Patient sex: M
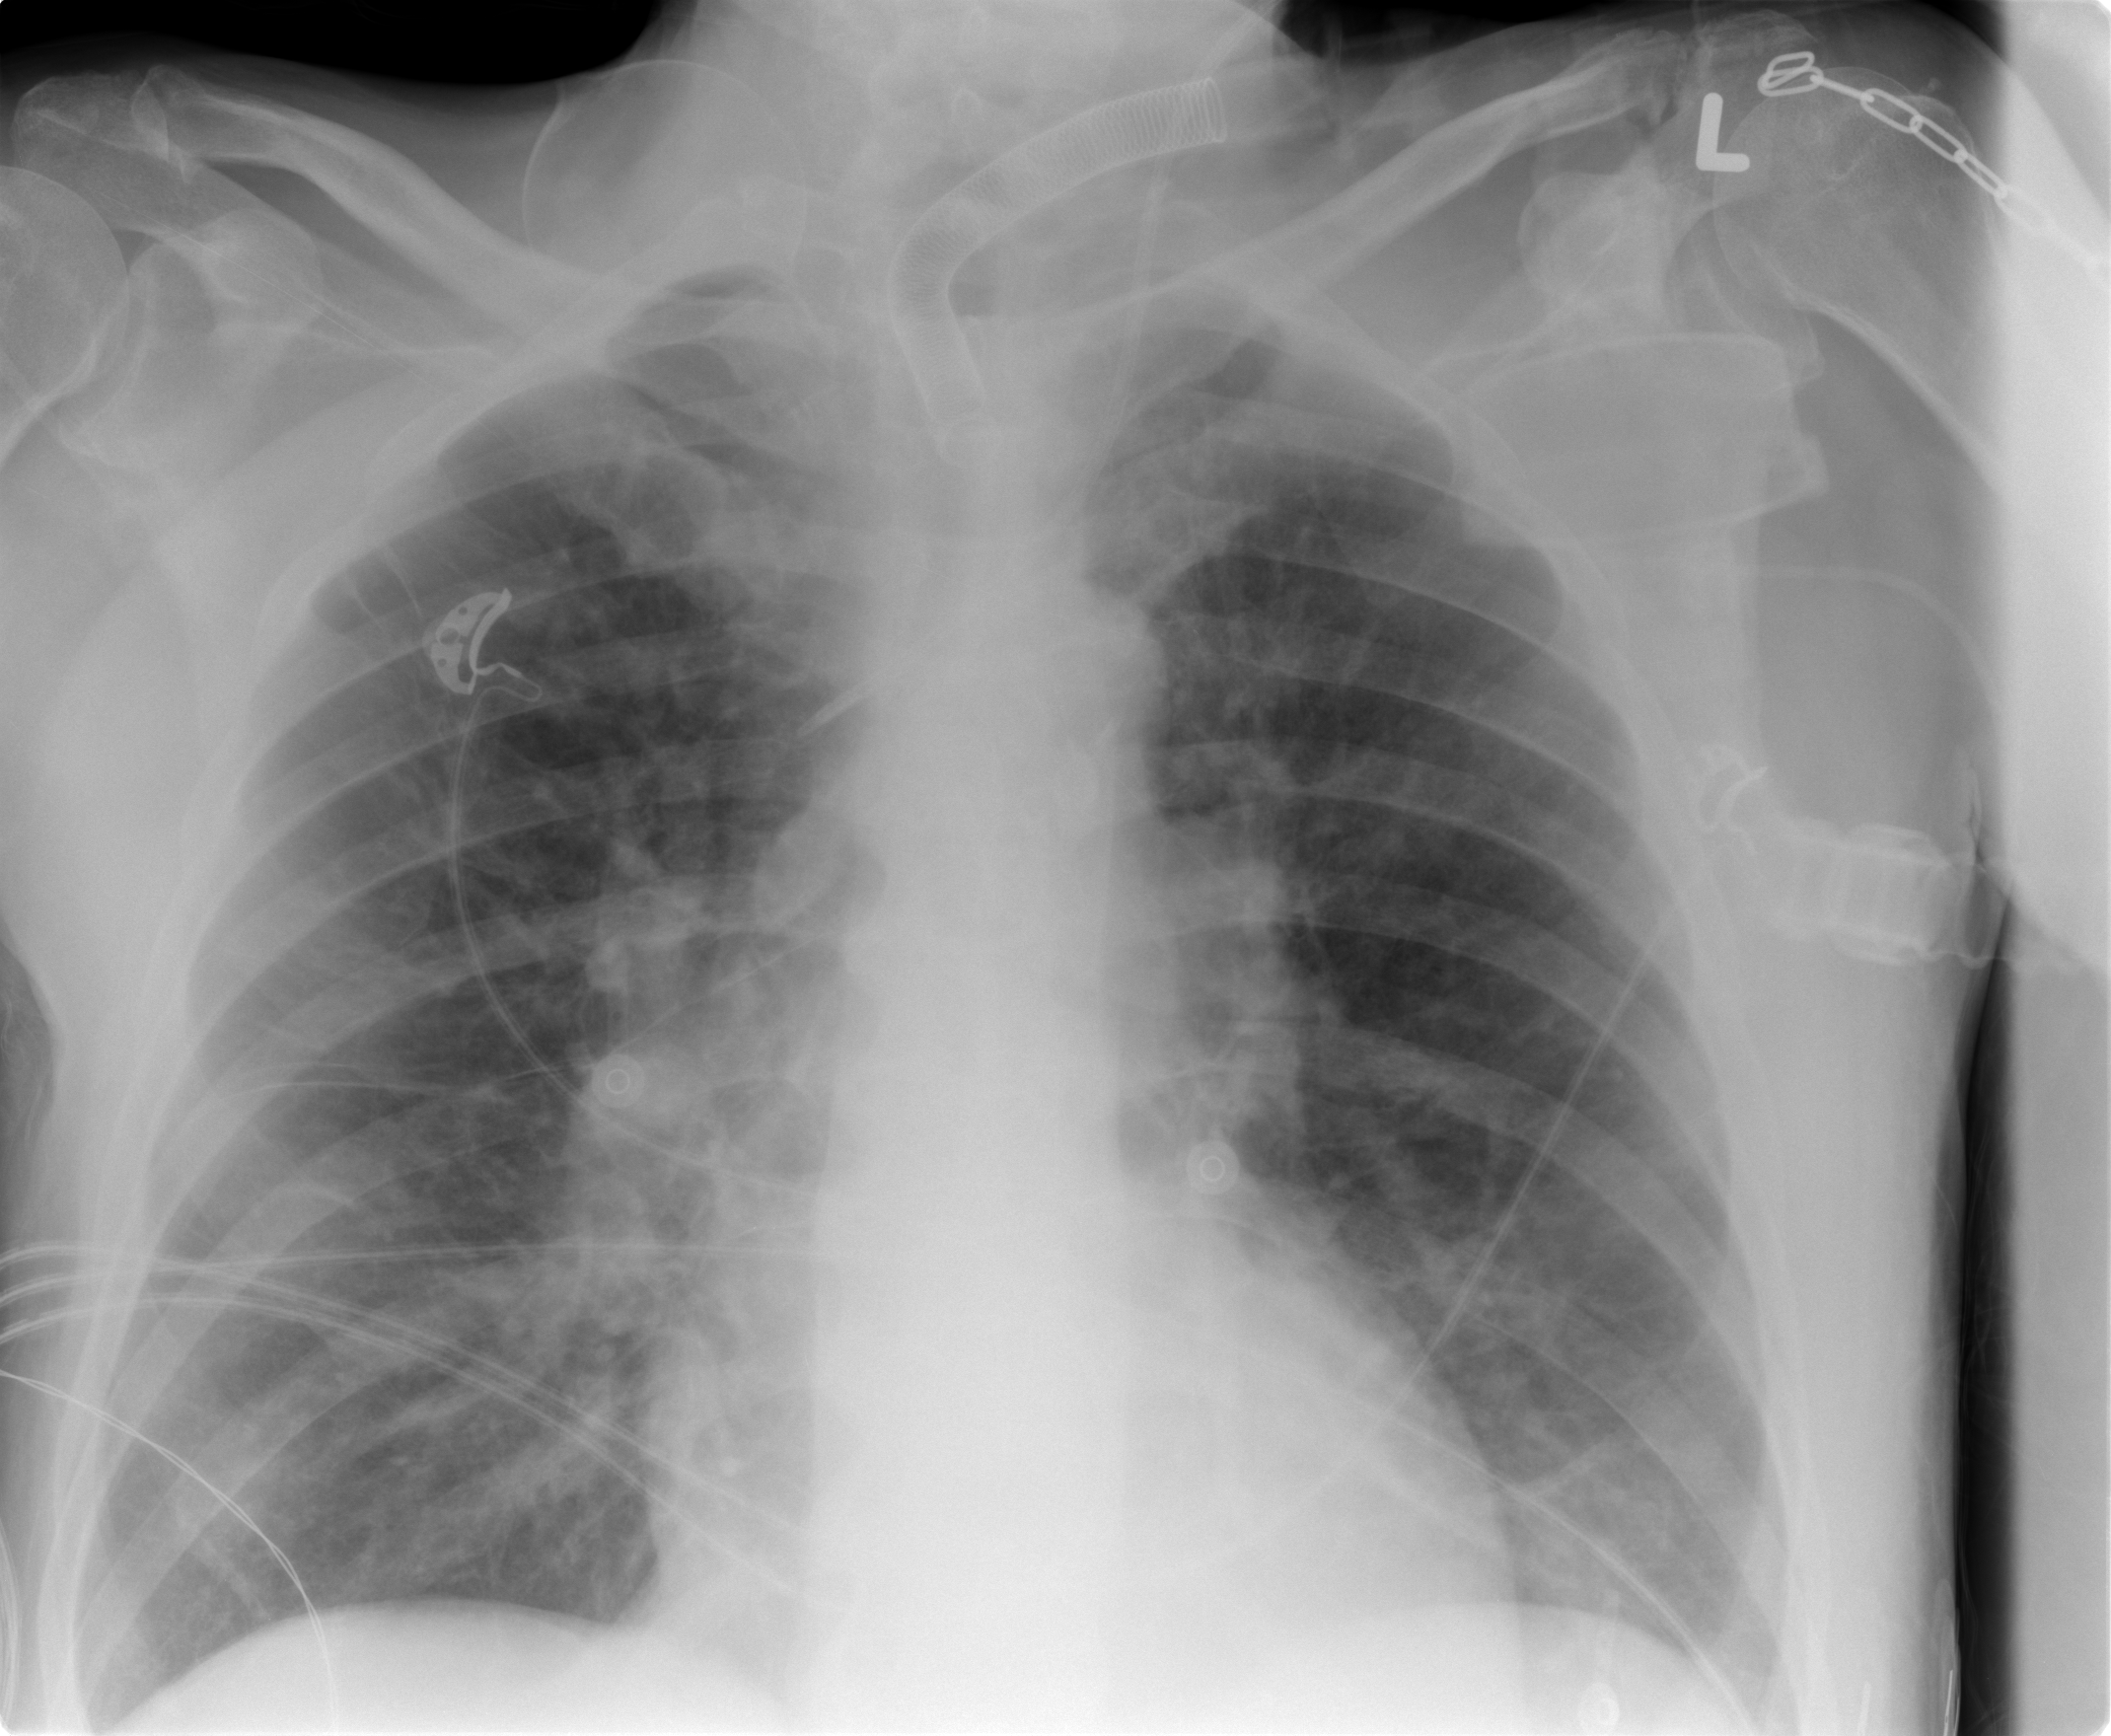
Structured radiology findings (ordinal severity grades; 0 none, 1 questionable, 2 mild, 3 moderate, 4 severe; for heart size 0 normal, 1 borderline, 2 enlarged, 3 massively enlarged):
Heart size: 0
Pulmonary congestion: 2
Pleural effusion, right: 0
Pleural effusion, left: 0
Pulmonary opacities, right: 1
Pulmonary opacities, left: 0
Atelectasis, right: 1
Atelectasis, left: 1